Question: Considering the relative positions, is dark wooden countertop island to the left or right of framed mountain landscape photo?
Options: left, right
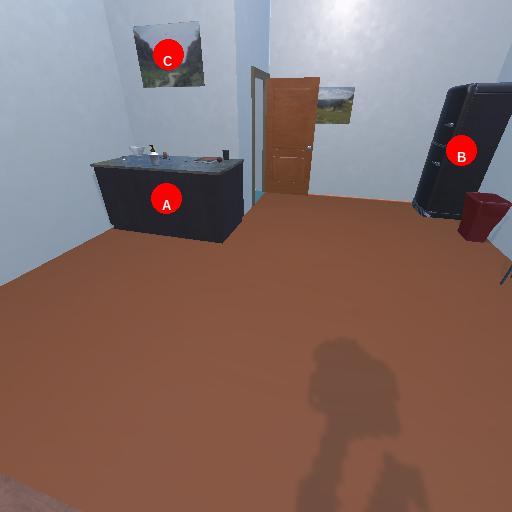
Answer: left